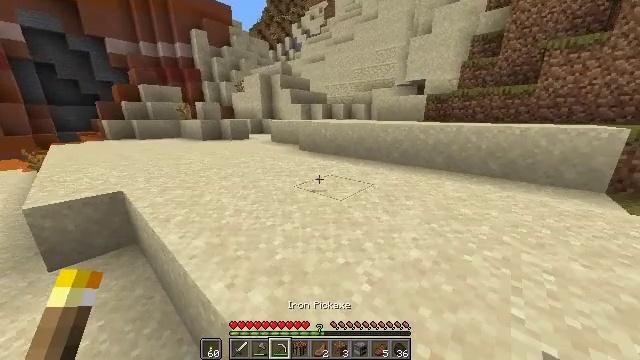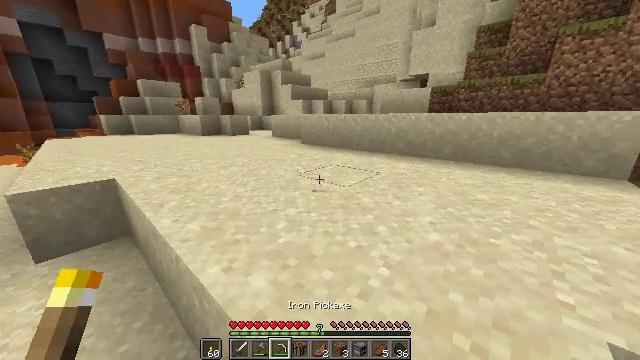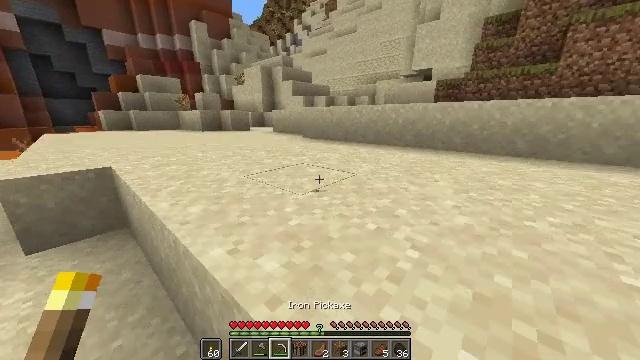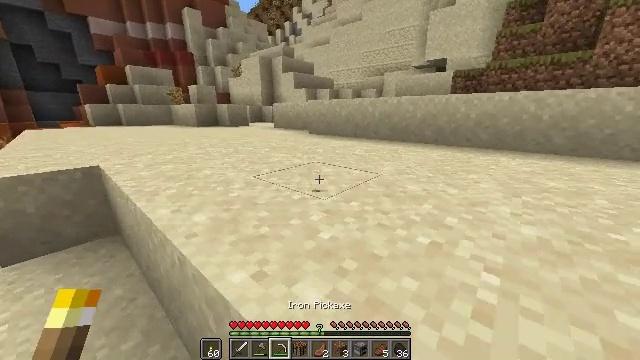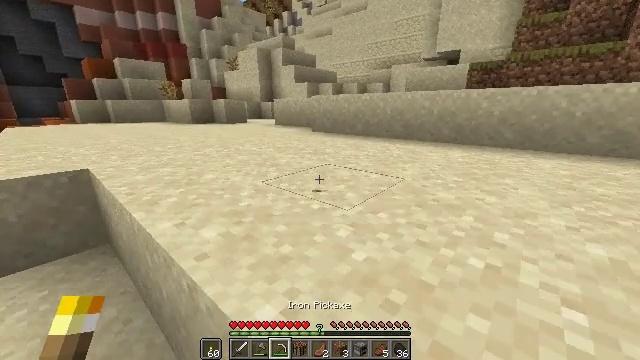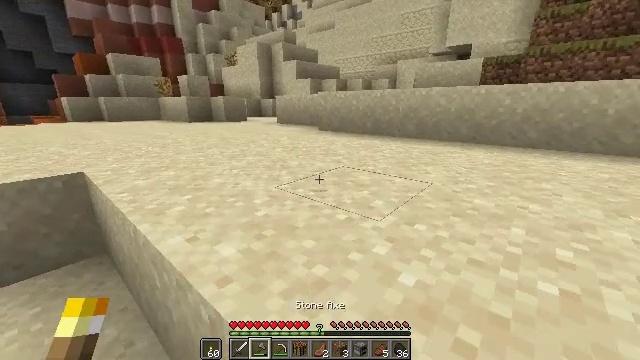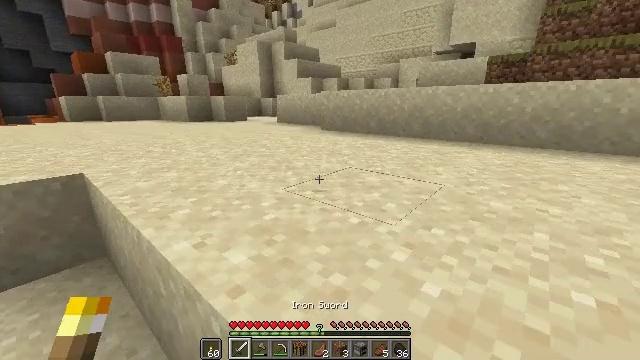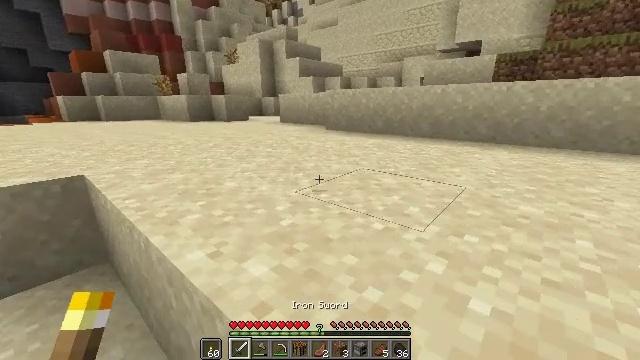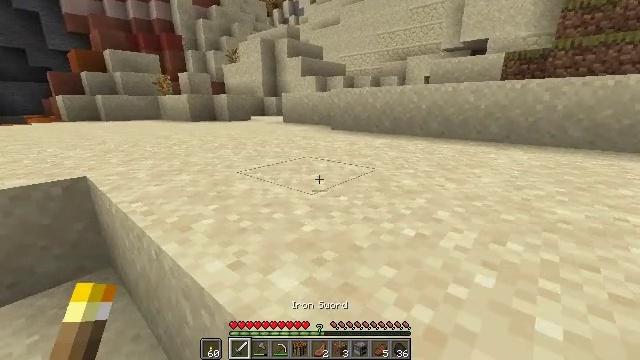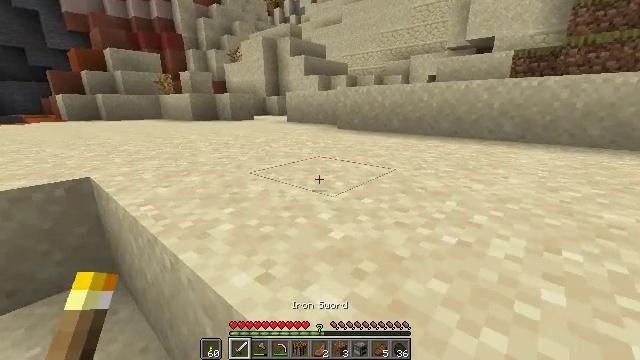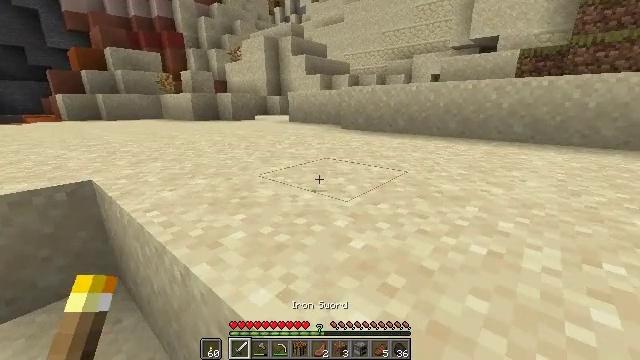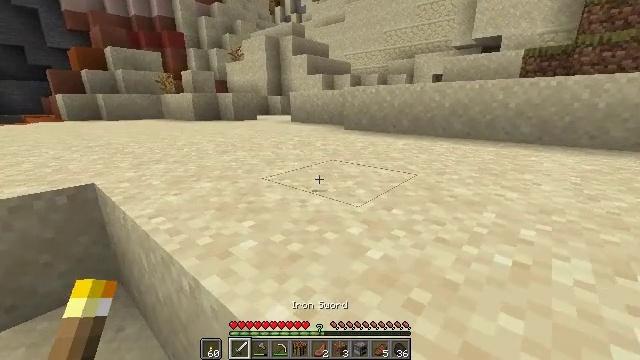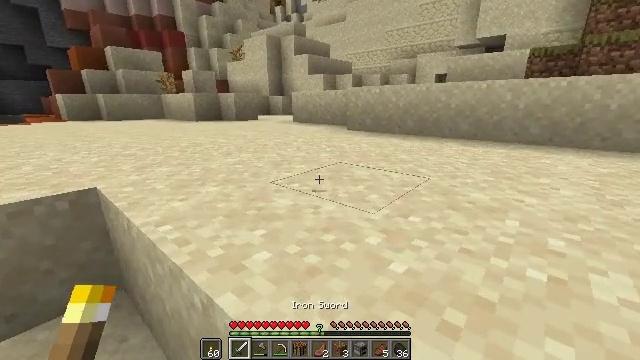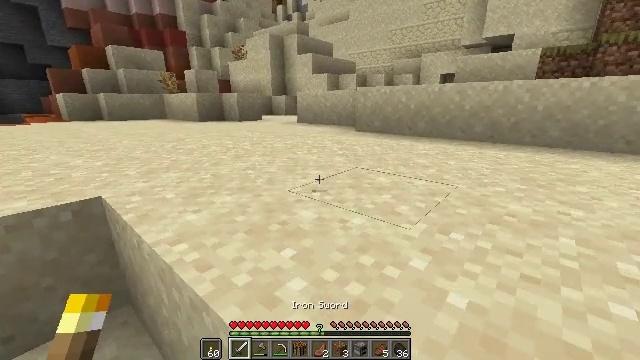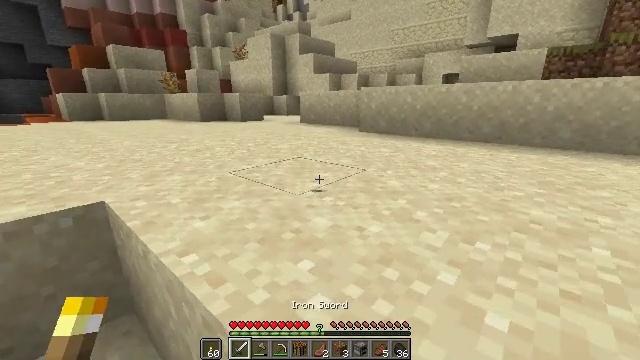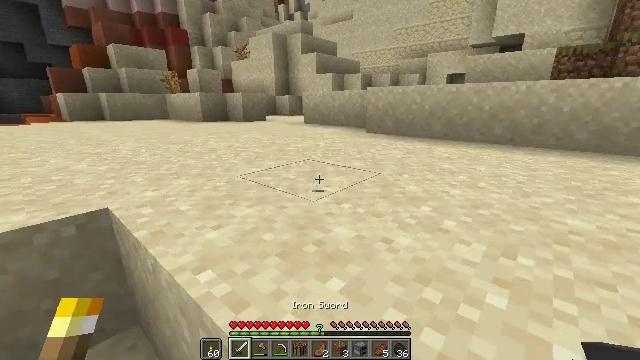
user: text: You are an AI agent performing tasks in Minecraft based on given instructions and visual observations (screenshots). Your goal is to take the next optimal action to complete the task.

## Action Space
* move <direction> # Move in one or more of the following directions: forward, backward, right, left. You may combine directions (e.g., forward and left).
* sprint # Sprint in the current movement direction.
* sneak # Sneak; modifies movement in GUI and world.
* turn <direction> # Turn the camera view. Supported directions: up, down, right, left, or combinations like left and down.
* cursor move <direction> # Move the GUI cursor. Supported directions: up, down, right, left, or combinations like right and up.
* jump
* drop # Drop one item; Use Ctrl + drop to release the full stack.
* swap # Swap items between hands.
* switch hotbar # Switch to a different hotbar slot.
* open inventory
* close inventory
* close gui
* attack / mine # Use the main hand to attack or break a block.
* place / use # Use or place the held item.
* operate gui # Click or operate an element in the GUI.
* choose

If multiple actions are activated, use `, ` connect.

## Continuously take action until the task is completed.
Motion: motion action
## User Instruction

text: Hunt animals.
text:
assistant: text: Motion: move forward, sprint
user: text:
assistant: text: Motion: move forward, sprint
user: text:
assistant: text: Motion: move forward, sprint
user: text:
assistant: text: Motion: move forward, sprint
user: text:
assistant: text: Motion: move forward, sprint
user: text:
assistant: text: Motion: move forward, sprint
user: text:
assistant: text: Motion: move forward, sprint
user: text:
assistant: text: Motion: move forward, sprint
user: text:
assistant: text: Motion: move forward, sprint
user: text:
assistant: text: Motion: move forward, sprint
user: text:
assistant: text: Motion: move forward, sprint
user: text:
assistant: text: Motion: move forward, sprint
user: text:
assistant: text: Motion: move forward, sprint
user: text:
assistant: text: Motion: move forward, sprint
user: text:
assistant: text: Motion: move forward, sprint
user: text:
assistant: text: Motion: move forward, sprint
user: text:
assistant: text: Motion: move forward, sprint
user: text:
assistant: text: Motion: move forward, sprint
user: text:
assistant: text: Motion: move forward, sprint
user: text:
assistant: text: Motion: move forward, sprint, jump
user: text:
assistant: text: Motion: move forward, sprint, jump
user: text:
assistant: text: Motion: move forward, sprint, jump
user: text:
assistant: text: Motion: move forward, sprint, jump
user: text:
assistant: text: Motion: move forward, sprint, jump
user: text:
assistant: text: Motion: move forward, sprint
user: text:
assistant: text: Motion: move forward, sprint
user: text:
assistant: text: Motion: move forward, sprint
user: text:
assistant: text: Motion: move forward, sprint
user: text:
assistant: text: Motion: move forward, sprint
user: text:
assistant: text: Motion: move forward, sprint